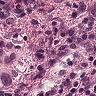
Metastatic tissue present: yes